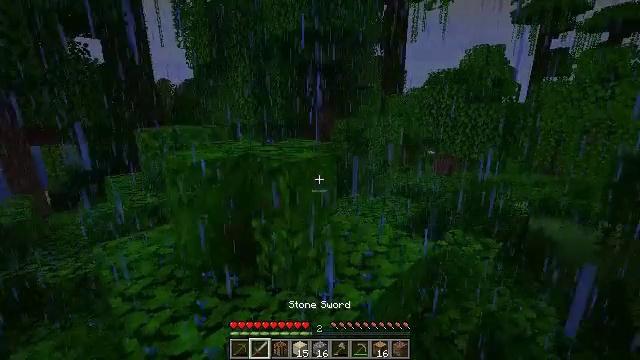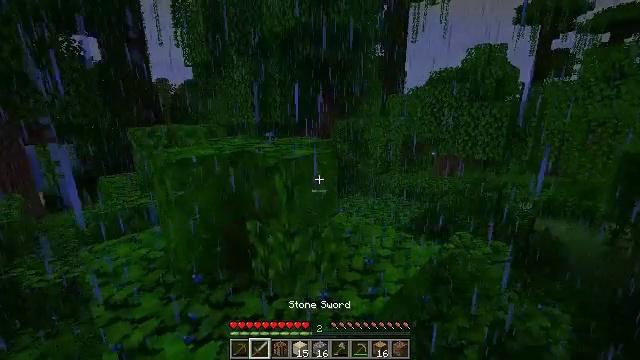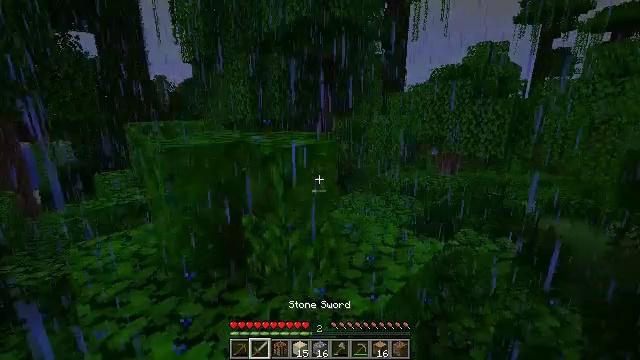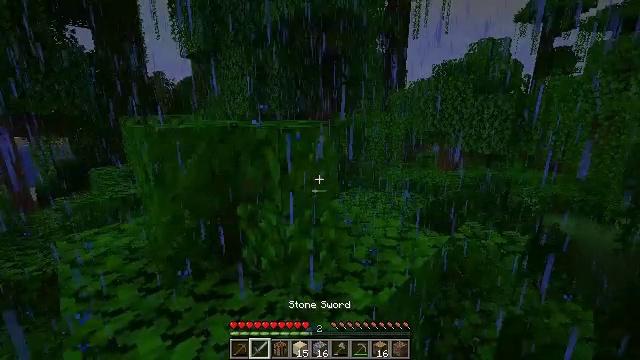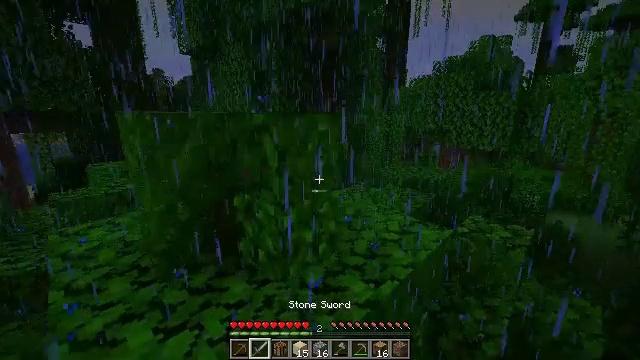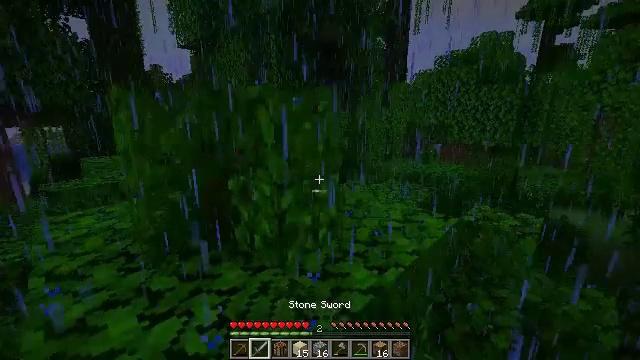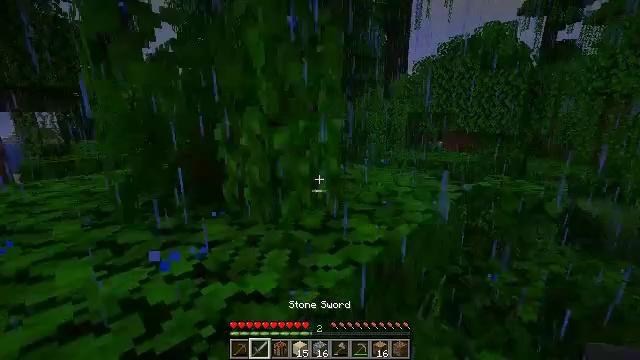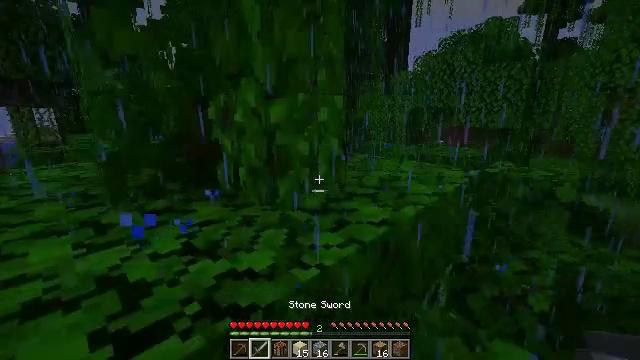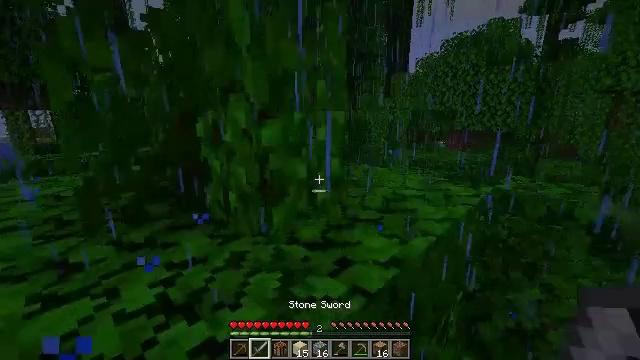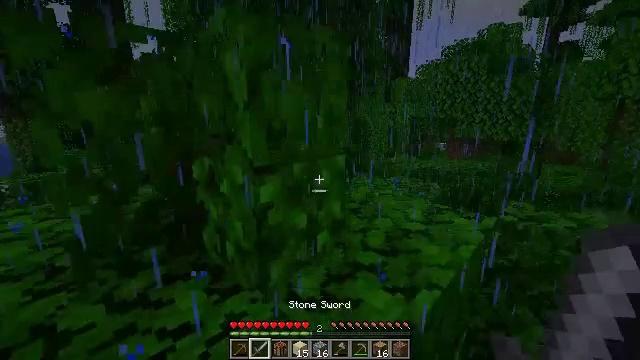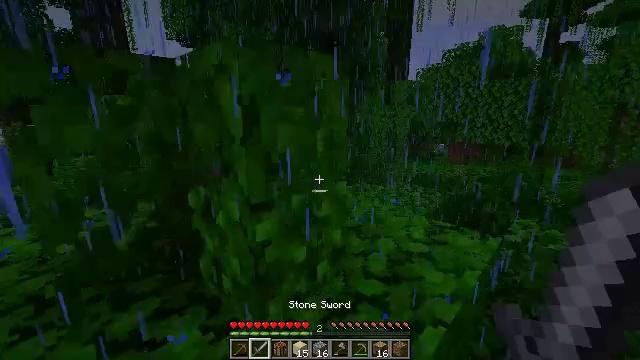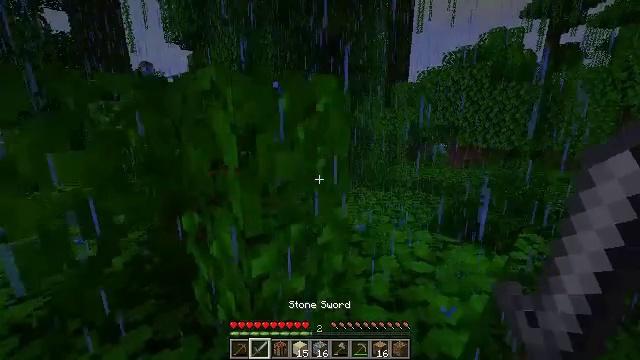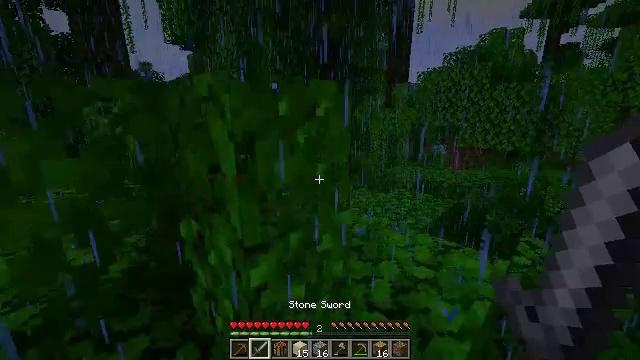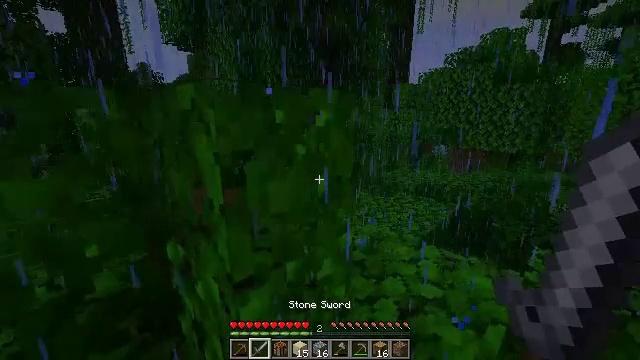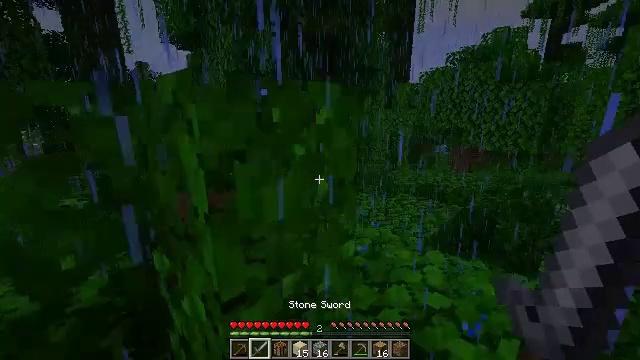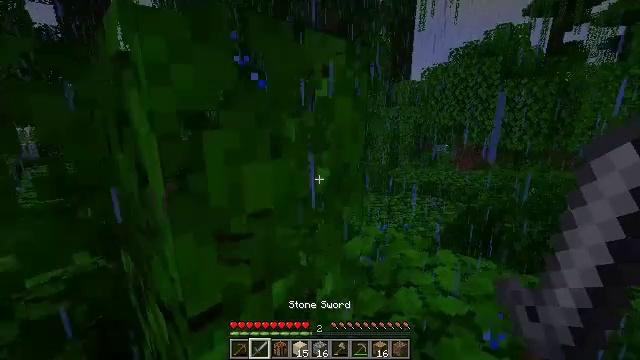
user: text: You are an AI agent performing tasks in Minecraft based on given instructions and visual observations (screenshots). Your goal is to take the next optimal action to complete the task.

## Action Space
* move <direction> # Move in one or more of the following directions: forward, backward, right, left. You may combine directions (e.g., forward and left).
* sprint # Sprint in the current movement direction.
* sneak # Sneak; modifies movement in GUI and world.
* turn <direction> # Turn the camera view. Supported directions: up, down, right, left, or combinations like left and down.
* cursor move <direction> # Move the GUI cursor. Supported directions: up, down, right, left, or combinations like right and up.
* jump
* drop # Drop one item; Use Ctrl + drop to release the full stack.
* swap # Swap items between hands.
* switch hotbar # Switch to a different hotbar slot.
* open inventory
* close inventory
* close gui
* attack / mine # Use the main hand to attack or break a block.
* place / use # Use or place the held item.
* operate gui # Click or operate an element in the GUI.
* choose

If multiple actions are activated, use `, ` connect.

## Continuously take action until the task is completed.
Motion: motion action
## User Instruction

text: Remove oak leaves from branches.
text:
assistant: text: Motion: move forward
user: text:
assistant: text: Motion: move forward
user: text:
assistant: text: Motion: move forward
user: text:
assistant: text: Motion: move forward
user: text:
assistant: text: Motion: move forward
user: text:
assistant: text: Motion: move forward, jump
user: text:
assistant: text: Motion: move forward, jump
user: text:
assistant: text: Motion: move forward, jump
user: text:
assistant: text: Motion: move forward, jump
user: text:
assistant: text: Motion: move forward, jump
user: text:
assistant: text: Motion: move forward, jump
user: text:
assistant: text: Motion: move forward, jump
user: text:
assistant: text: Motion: move forward, jump
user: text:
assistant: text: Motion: move forward, jump
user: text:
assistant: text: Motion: move forward, jump
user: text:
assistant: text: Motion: move forward, jump
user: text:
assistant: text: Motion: move forward, turn right, jump
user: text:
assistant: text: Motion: move forward, turn right
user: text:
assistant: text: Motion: move forward, turn right
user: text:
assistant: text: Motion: move forward, turn right
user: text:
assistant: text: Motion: move forward, turn right
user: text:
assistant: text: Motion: move forward, turn right
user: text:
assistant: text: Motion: move forward
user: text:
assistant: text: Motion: move forward
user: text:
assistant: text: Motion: move forward
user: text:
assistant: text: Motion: move forward
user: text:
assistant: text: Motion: move forward
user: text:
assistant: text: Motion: move forward
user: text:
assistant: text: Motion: move forward
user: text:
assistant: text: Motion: move forward